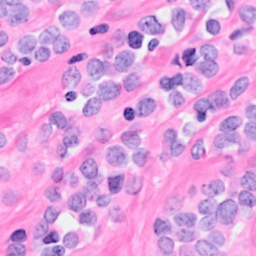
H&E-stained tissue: Breast